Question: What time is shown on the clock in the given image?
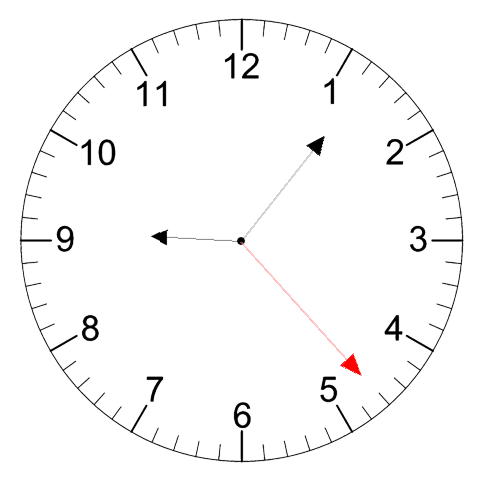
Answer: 09:06:23